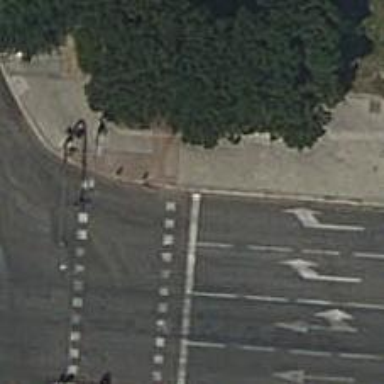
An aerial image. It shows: Kerb barrier.